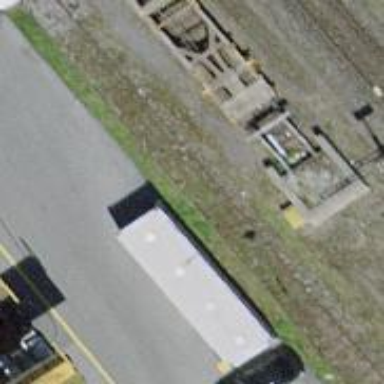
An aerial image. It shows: Railway buffer stop.